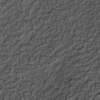
Label: not_dusty